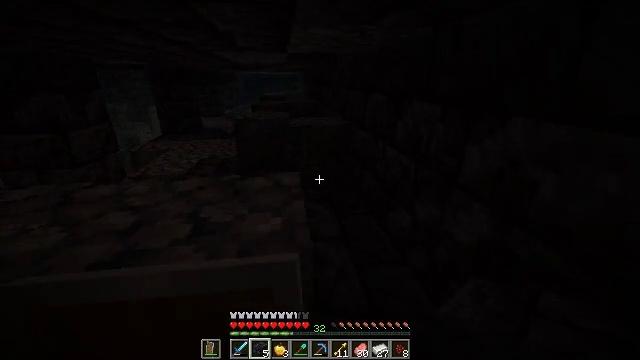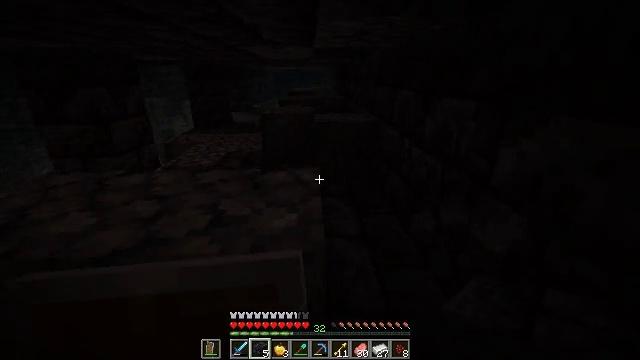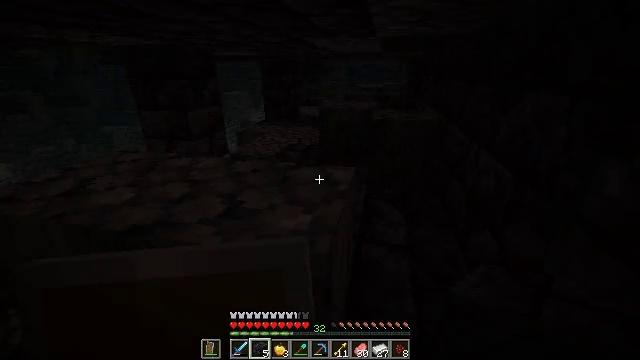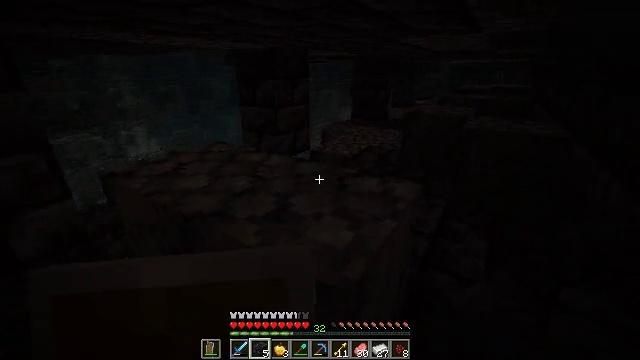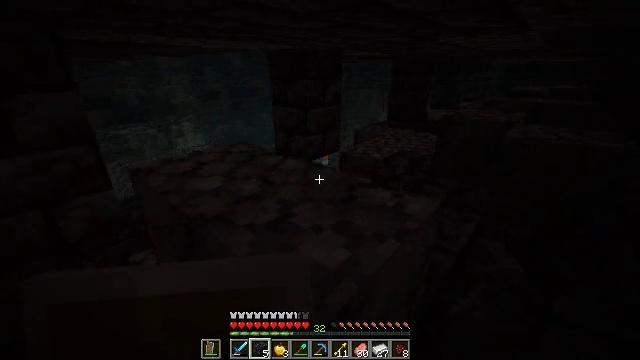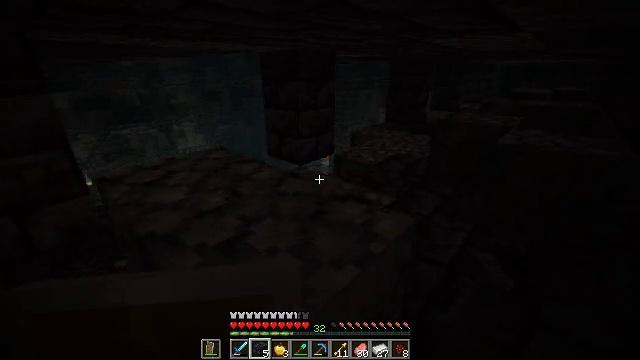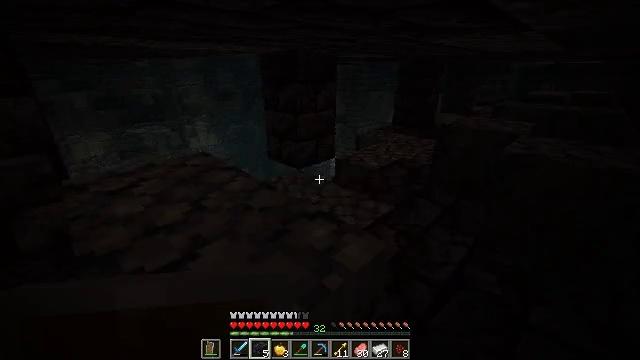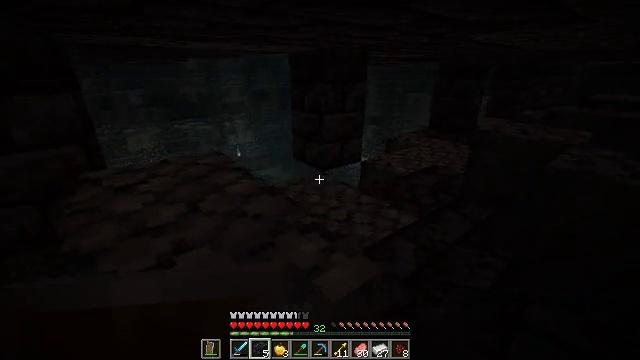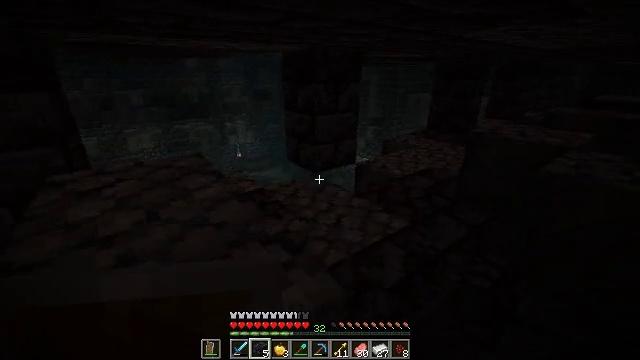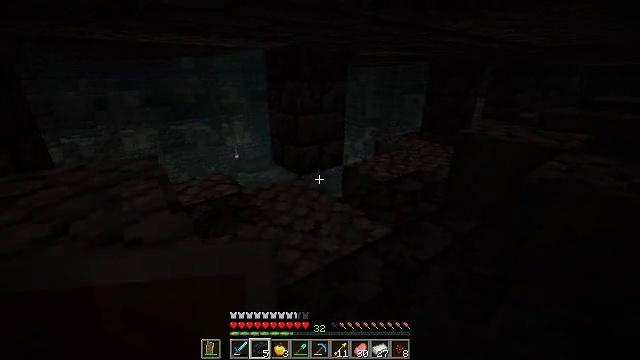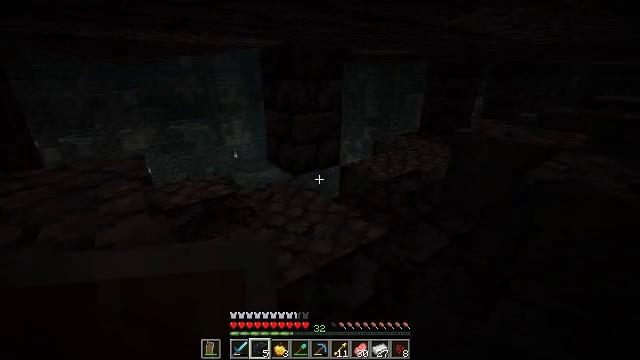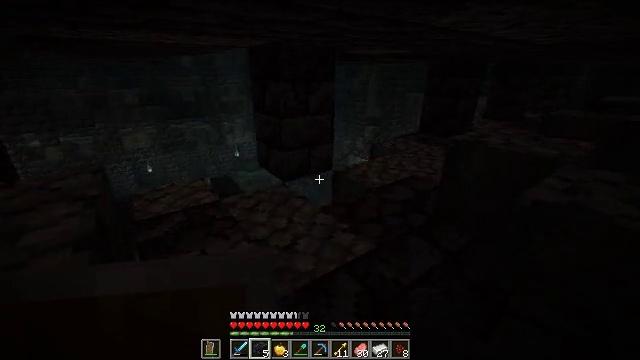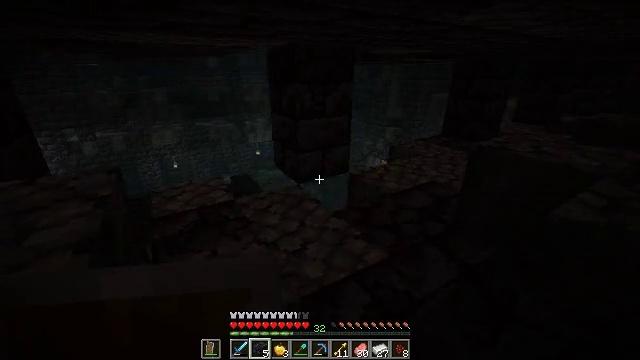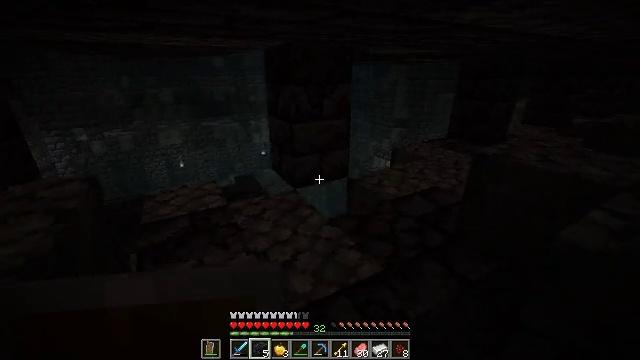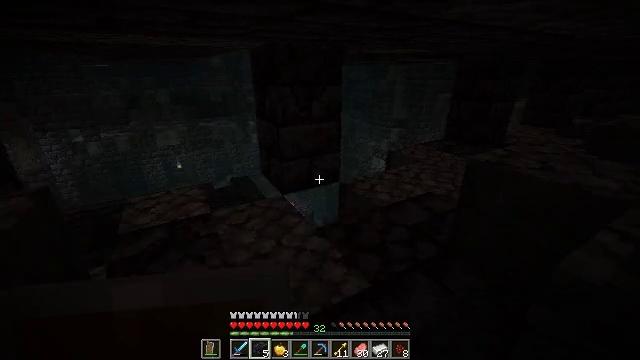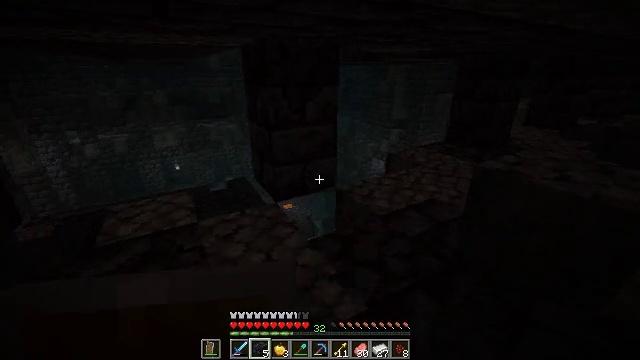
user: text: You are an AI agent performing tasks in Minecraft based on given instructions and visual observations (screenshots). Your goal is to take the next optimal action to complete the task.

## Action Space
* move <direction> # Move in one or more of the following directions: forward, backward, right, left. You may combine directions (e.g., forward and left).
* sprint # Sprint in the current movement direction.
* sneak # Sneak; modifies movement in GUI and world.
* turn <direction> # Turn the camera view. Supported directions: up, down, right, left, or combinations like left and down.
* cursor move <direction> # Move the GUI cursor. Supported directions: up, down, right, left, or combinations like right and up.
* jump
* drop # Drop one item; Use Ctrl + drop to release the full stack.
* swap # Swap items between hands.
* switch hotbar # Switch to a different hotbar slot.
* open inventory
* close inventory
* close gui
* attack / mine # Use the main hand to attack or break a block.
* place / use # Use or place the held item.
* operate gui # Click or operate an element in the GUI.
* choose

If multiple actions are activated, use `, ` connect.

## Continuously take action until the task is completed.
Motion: motion action
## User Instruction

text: Smelt some nether bricks in a furnace.
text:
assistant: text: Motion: move forward and move right, turn left
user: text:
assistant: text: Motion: move forward and move right, turn left
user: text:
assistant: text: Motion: move forward and move right, turn left
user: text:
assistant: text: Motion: move forward and move right, turn left
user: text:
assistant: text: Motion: move forward and move right
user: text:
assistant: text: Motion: move forward and move right, turn left
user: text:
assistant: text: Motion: move forward and move right, turn left
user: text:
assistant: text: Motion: move forward and move right
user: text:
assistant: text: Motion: move forward and move right
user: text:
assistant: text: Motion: move forward and move right
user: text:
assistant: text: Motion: move forward and move right
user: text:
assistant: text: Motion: move forward and move right, turn left
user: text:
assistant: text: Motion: move forward and move right, turn left
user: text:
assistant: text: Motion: move forward
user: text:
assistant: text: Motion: move forward
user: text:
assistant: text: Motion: move forward
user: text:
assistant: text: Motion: move forward
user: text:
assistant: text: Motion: move forward, turn right
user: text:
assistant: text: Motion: move forward, turn right and down
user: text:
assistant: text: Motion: move forward, turn right and down
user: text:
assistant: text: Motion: move forward and move right, turn right and down
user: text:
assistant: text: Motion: move forward and move right
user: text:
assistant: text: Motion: move forward and move right
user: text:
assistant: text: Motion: move forward
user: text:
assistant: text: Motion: move forward
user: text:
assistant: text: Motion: move forward
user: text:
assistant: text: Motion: move forward and move left
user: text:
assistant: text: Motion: move forward and move left
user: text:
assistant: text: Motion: move forward and move left
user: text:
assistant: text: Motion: move forward and move left, turn up